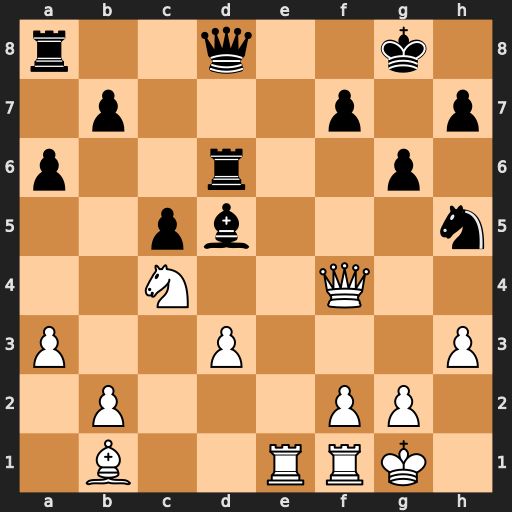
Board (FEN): r2q2k1/1p3p1p/p2r2p1/2pb3n/2N2Q2/P2P3P/1P3PP1/1B2RRK1
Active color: w
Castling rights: -
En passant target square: -
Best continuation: Qxd6 Qxd6 Nxd6